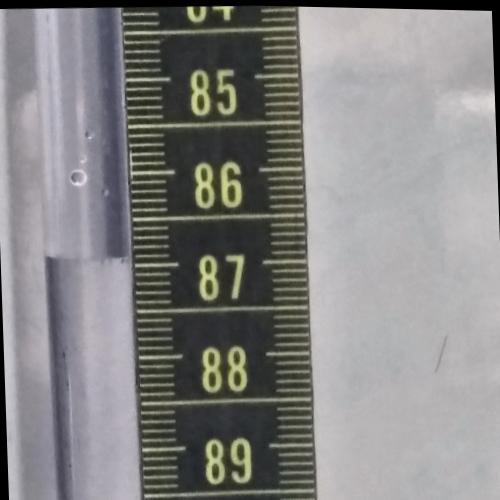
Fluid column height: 86.9 cm